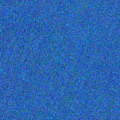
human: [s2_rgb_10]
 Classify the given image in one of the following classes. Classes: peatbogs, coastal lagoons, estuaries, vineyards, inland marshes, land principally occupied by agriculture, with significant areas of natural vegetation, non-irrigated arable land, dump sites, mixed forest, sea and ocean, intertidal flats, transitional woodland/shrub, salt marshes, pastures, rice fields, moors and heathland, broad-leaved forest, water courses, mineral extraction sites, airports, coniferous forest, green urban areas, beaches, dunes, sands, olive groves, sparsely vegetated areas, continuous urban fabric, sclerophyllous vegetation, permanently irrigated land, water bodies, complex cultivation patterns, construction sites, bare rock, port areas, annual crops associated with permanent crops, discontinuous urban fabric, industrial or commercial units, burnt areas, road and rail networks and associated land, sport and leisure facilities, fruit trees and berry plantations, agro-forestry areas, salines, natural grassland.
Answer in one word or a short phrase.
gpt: sea and ocean